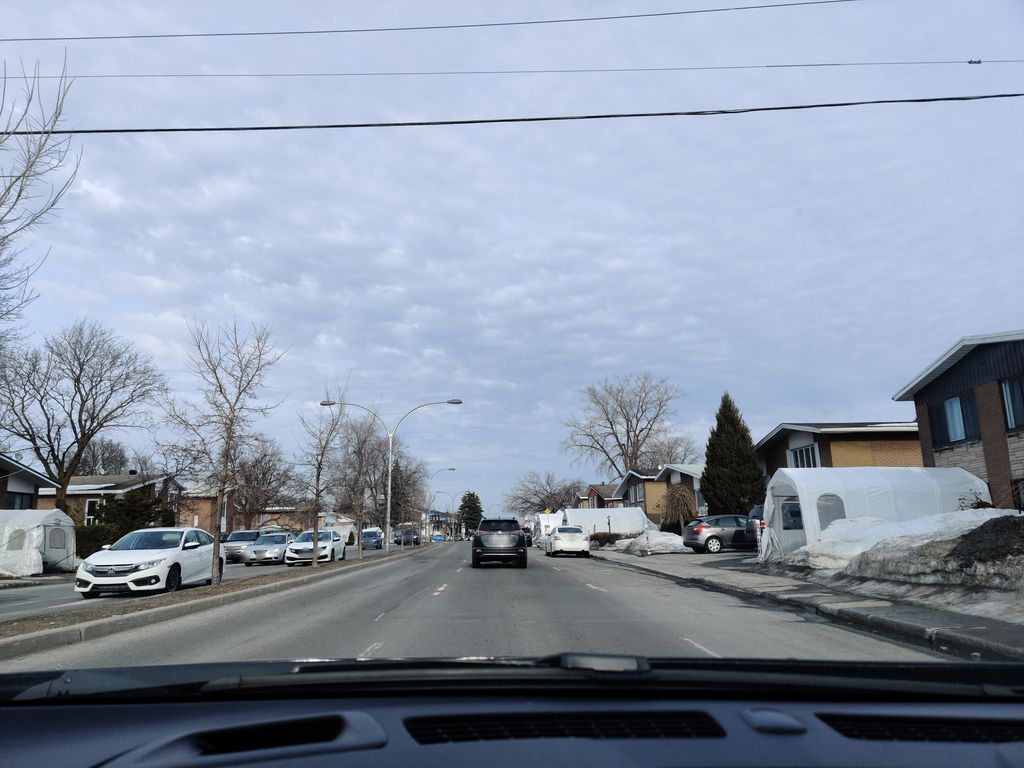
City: montreal